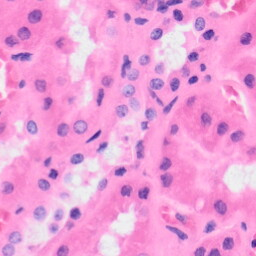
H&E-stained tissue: Kidney